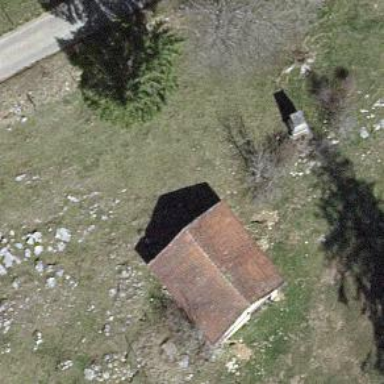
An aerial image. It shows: Shed building.